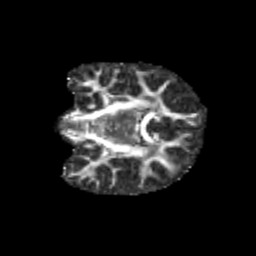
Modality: FA
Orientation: coronal
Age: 9
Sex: male
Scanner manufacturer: siemens
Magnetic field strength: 3 T
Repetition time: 3.8 s
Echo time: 0.07 s